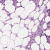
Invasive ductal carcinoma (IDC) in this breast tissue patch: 1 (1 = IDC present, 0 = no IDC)